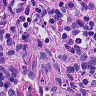
Metastatic tissue present: no